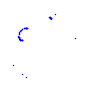
Particle: kaon